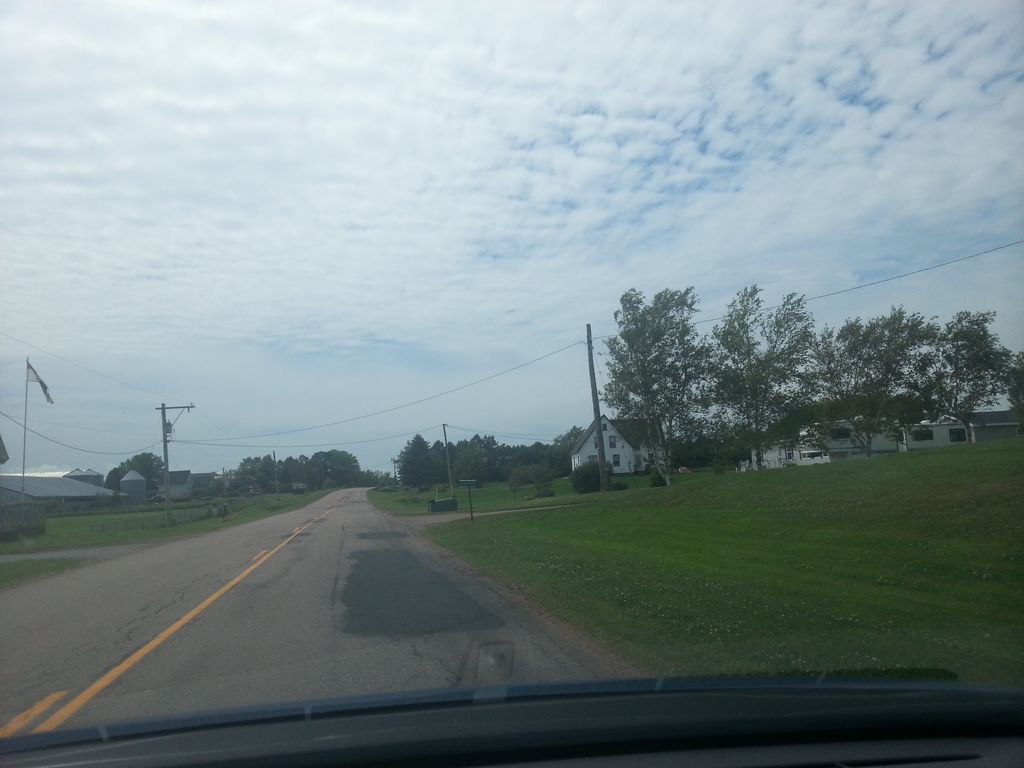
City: charlottetown